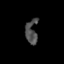
Tissue: prostate
Cell type: T cells
Senescence score: 0.2822
Nuclear area (px): 276
Mean DAPI intensity: 77.21